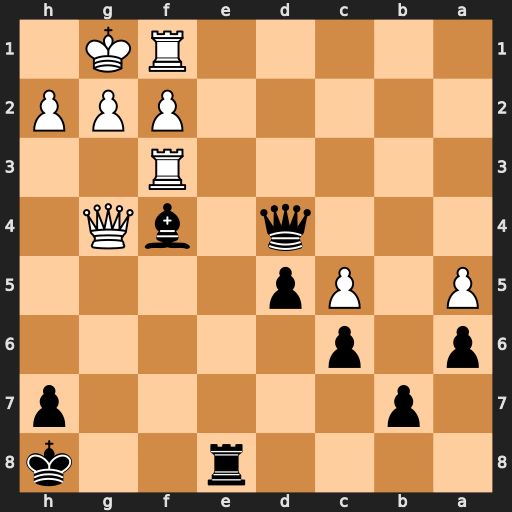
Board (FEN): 4r2k/1p5p/p1p5/P1Pp4/3q1bQ1/5R2/5PPP/5RK1
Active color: b
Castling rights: -
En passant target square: -
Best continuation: Bxh2+ Kxh2 Qxg4